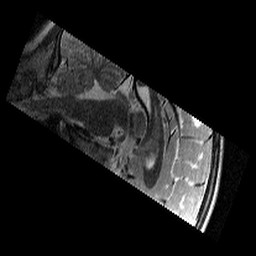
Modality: T2w
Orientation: sagittal
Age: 13
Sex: female
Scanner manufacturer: siemens
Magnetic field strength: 3 T
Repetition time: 9.23 s
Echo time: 0.067 s